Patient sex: F
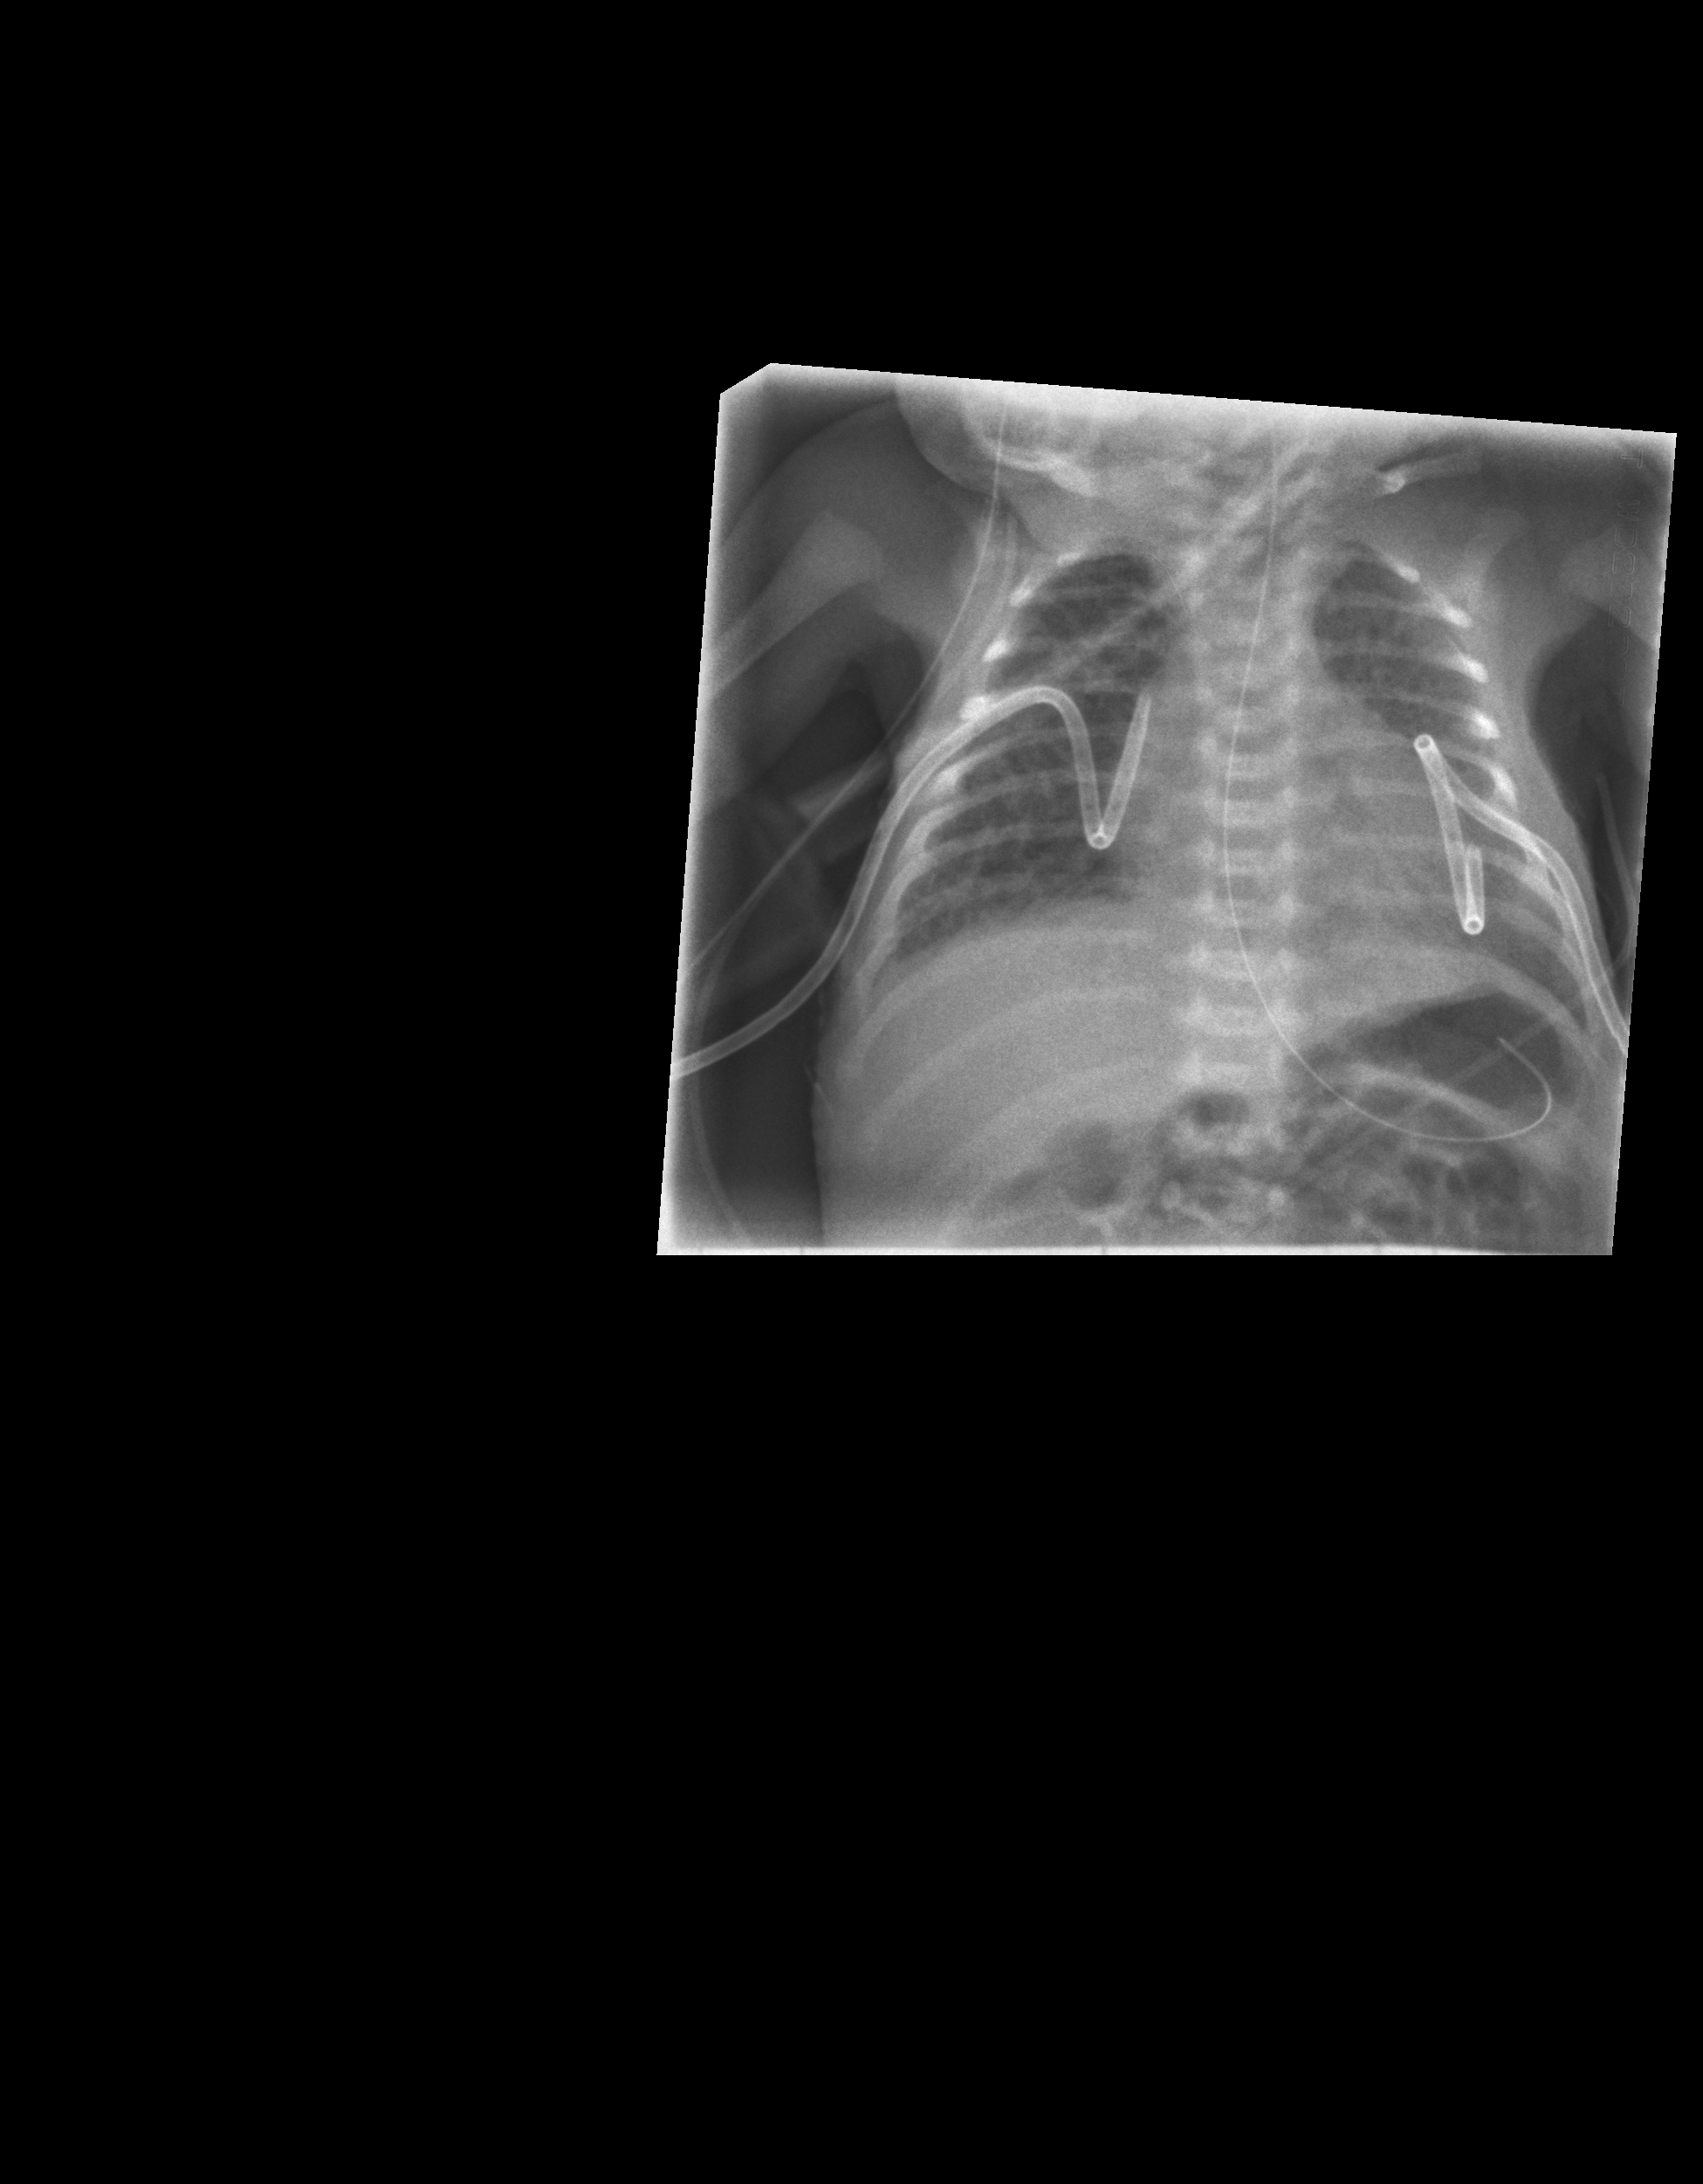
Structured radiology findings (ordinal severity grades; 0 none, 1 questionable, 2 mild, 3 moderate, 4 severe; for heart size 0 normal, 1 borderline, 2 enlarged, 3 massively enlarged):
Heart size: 0
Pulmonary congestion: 2
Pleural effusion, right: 2
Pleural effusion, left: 0
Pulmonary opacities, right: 0
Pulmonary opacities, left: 0
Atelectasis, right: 0
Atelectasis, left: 0